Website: apple
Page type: customer-info-address
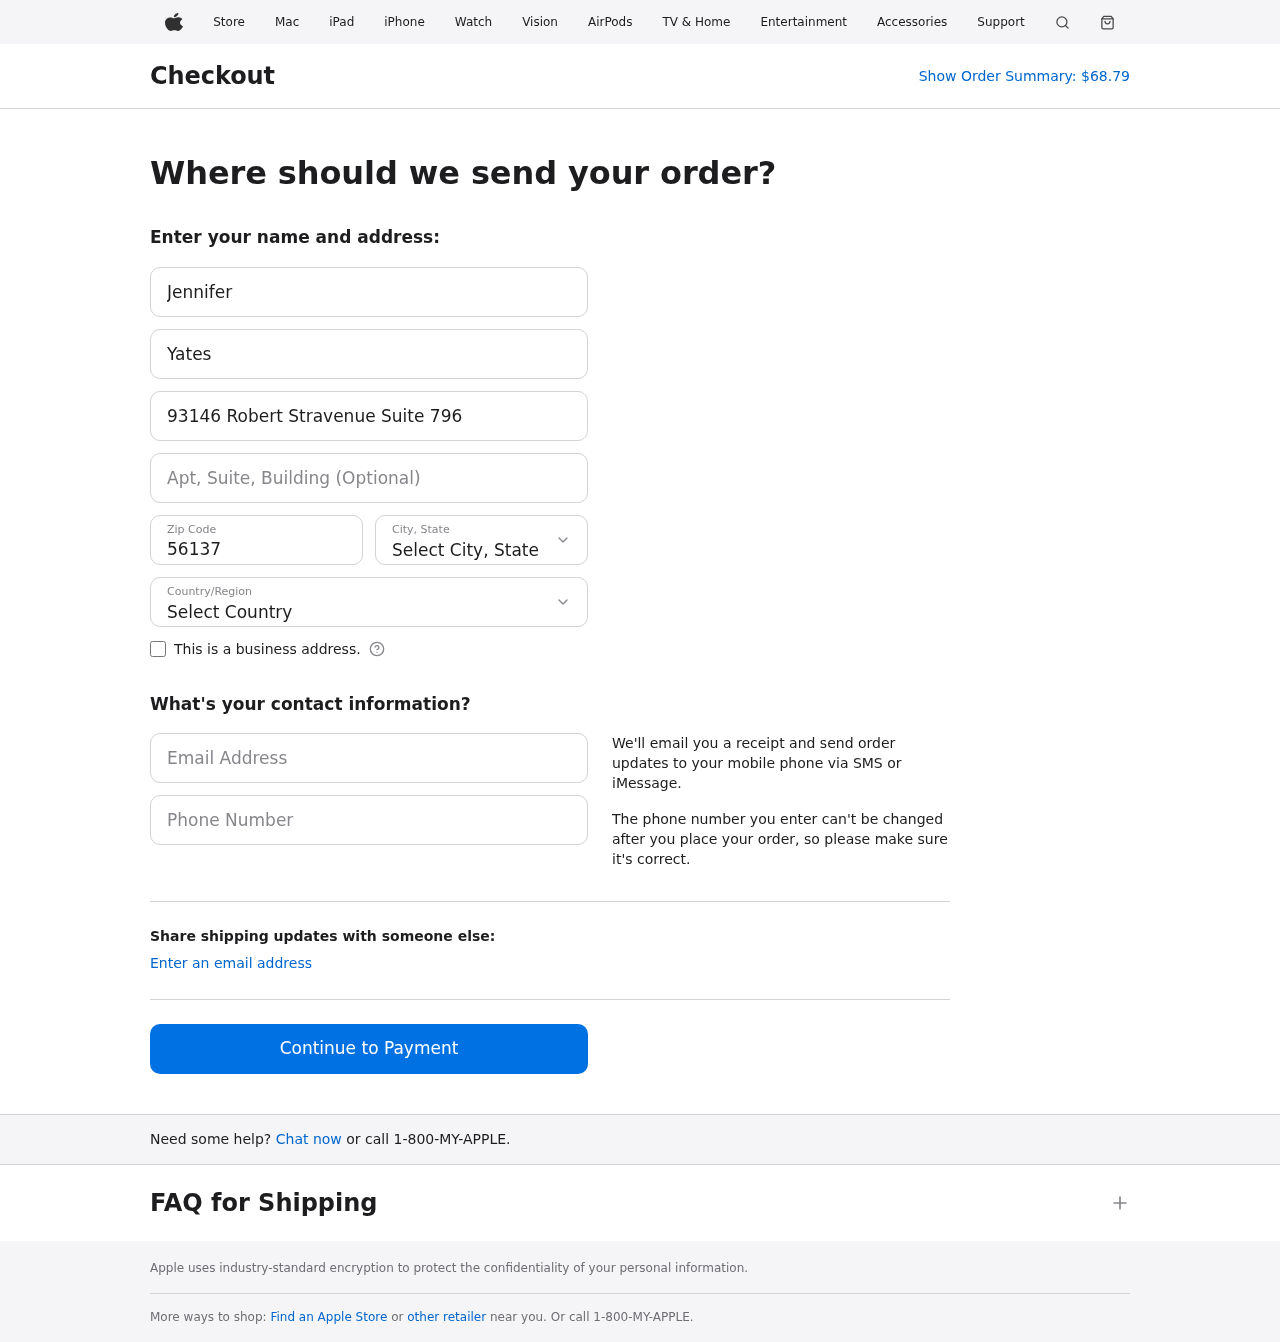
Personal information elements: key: PII_CITY_STATE
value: South Brandon, CA
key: PII_COUNTRY
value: United States
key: PII_EMAIL
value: jennifer_yates@yahoo.com
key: PII_FIRSTNAME
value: Jennifer
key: PII_LASTNAME
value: Yates
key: PII_PHONE
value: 9618124256
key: PII_POSTCODE
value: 56137
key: PII_STREET
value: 93146 Robert Stravenue Suite 796
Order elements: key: ORDER_TOTAL
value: $68.79